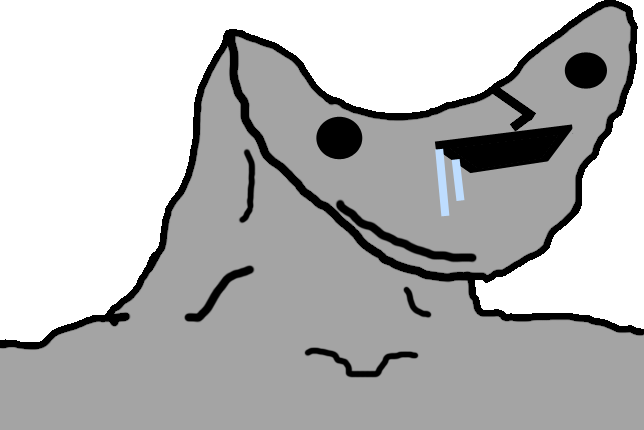
Label: 5_NPC